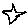
Label: star